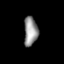
Tissue: prostate
Cell type: T cells
Senescence score: 0.8917
Nuclear area (px): 398
Mean DAPI intensity: 145.663